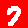
Digit: 7